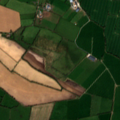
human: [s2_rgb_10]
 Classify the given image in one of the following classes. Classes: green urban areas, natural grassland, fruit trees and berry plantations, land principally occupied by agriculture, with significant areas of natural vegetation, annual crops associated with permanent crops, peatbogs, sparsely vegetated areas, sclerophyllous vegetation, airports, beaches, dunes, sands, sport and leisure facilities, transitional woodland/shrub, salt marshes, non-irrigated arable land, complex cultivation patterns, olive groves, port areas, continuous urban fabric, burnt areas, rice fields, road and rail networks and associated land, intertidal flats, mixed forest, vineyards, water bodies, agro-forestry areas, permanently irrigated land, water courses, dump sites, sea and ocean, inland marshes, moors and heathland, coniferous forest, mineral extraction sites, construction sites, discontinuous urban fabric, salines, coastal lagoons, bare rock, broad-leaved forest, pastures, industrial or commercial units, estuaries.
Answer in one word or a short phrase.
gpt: non-irrigated arable land, pastures